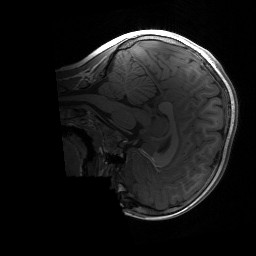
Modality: T1w
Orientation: sagittal
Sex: male
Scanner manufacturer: siemens
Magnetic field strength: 3 T
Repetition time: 1.9 s
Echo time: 0.00243 s